Question: I ran into the problem of how I should design my classes in Qt, to prevent messy code.
My MainWindow has a lot of 'Buttons', 'Labels' and other widgets. I don't want to make it too big, and I want to handle the callbacks of button presses in a separate class.
The problem is, I want to pass all the information about the 'Button' presses and string entries to the 'LineEdits' to the class as easy as possible. So, I made a class ('Data') which just holds the data.
The other class in my test code is named 'MainModule', and it just does the main loop and receives the results of the button presses. Also, I have to send the changes, depending on what happened in 'MainModule', back so that I can set 'Labels' and so on. I did this with both the 'MainWindow' and 'MainModule' class with a pointer to the data class.
Class 4 and Class 3 are just some examples of classes which do some other functionality around my 'MainModule'. Some need more data, and some less, so they either have a reference to 'Data' or they just get some variables passed to them.
Another problem I had was the saving and loading of the data. I have to change a lot in my classes when I add a button or a label. I want to get rid of this high coupling, without having the 'MainWindow' class assume too much responsibility.

I also heard about the design pattern <URL> which would handle this easily, but the problem here is I don't get how I can use it when I have the problem that my 'MainWindow' is the View, but also handles all the control at the same time?
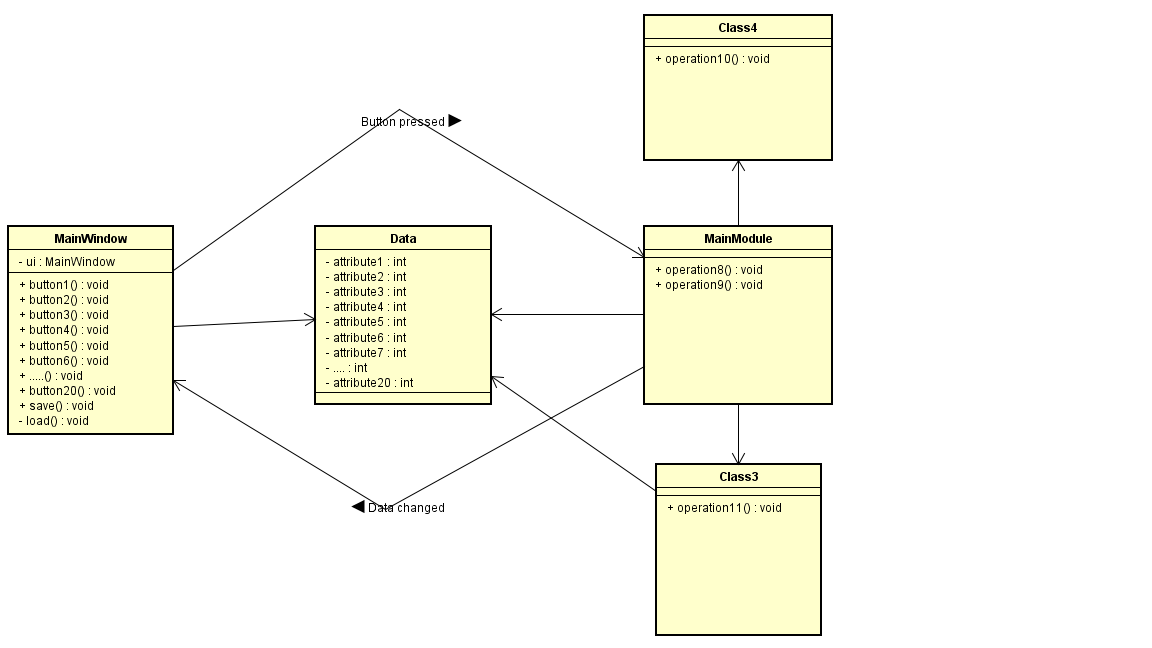
Answer: First, you're right to be concerned. You definitely don't want your classes to assume responsibilities which are outside of their primary function. Your classes should each have a specific, and limited in scope, purpose. I would recommend reading Uncle Bob's <URL> for a great discussion on this.
To your question: I assume you are currently receiving user-actions on 'QButtons', 'QLineEdits', etc, by connecting their various 'signals' to your own 'slots' (see <URL>. What you may be missing is that you are not limited to connecting a given signal to just a single slot - you can connect them to multiple slots, across multiple classes.
So, if you have two classes, one UI related and one for data collecting, which both need to receive the click of a button, just connect the click to both slots. Make your data collecting class inherit 'QObject' so that it has the signal/slots mechanism.
As an example, here's a mock-up of the image (borrowed from the Qt link above). I added the signal drawn in red:
<URL>